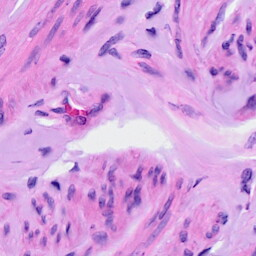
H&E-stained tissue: Ovarian